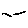
Label: bird